Question: '''
.products
{
width: 100%;
height: 500px;
background: gray;
}
.box
{
width: 250px;
height: 300px;
background: darksalmon;
border: 1px solid #000;
}
'''
'''
<div class="products">
<div class="box">
<p>Ola</p>
</div>
</div>
'''
I want the paragraph to appear inside a square. The code as it is shows that the 2 divs are together. And only the content inside the paragraph appears.
This image ilustrates the format I intend:

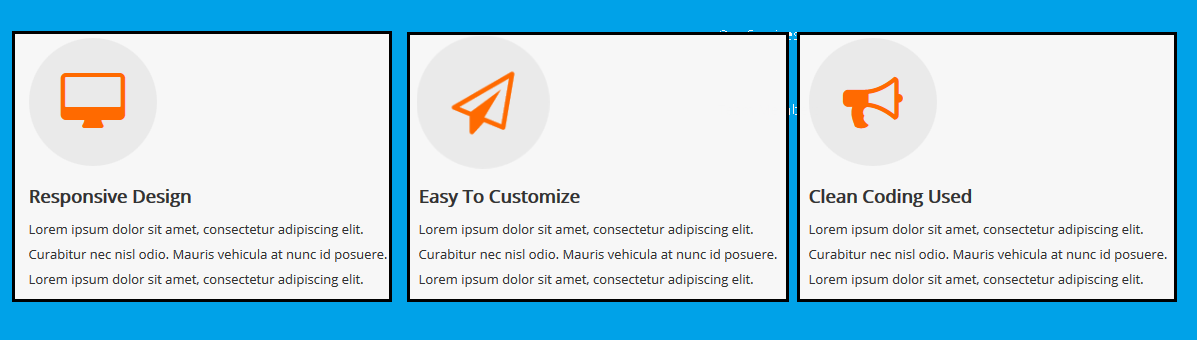
Answer: '''
.products
{position:relative;
width: 100%;
height: 500px;
background: gray;
}
.box
{p
width: 250px;
height: 300px;
background: darksalmon;
border: 1px solid #000;
}
'''
'''
<div class="products">
<p>Ola</p>
</div>
<div class="box">
</div>
'''